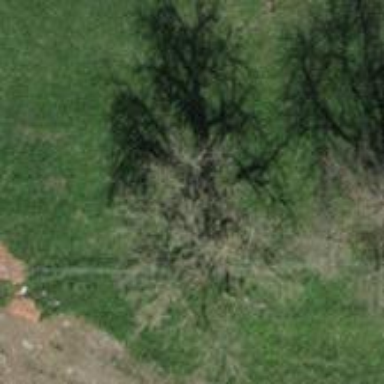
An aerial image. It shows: Beautiful tree in nature.